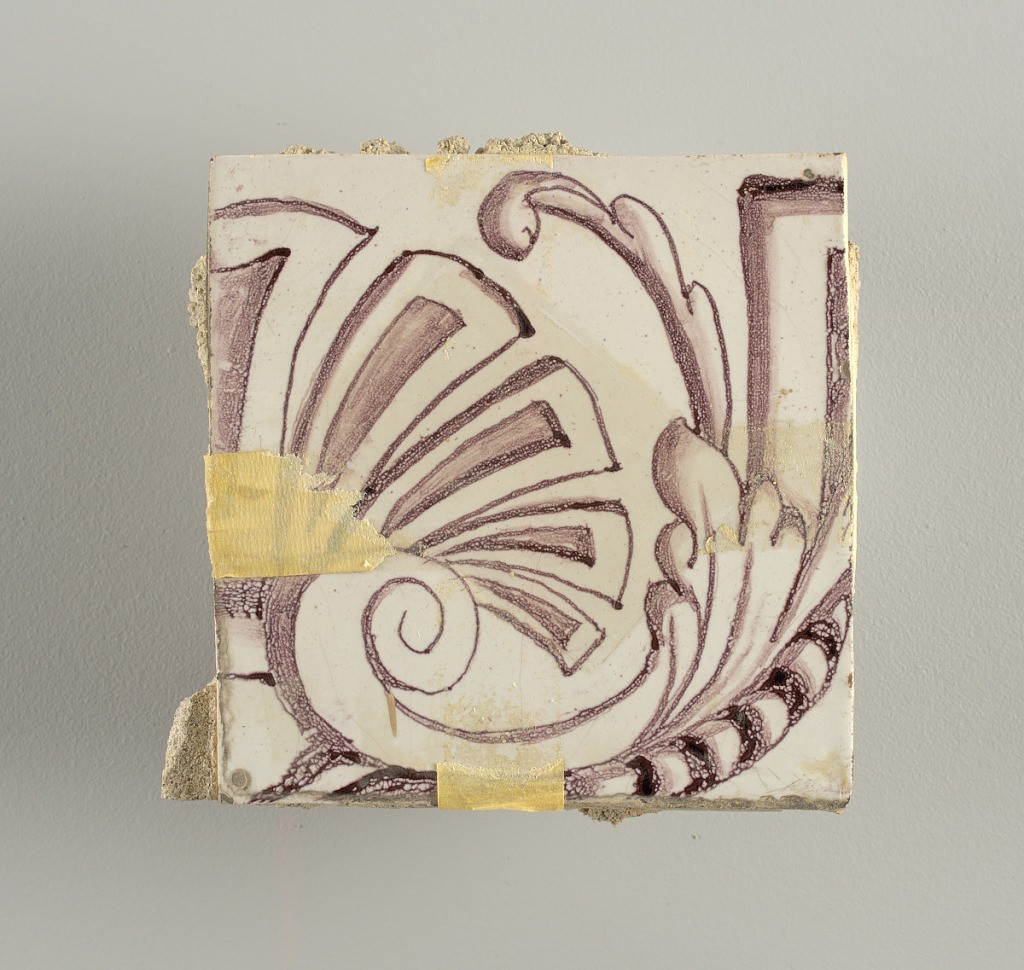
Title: Wall facing
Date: ca. 1725
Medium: Tin-glazed earthenware, underglaze
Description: Horizontal rectangle.  Thirty-seven tiles wide and twenty-one high with opening for door or window nineteen and one-half tiles high and twelve wide.  To left and right of opening, centered canopy above. Left, woman representing Hope, right, a sculputure urn.  Centered above opening, a mascaron.  Arabesque design of foliage.